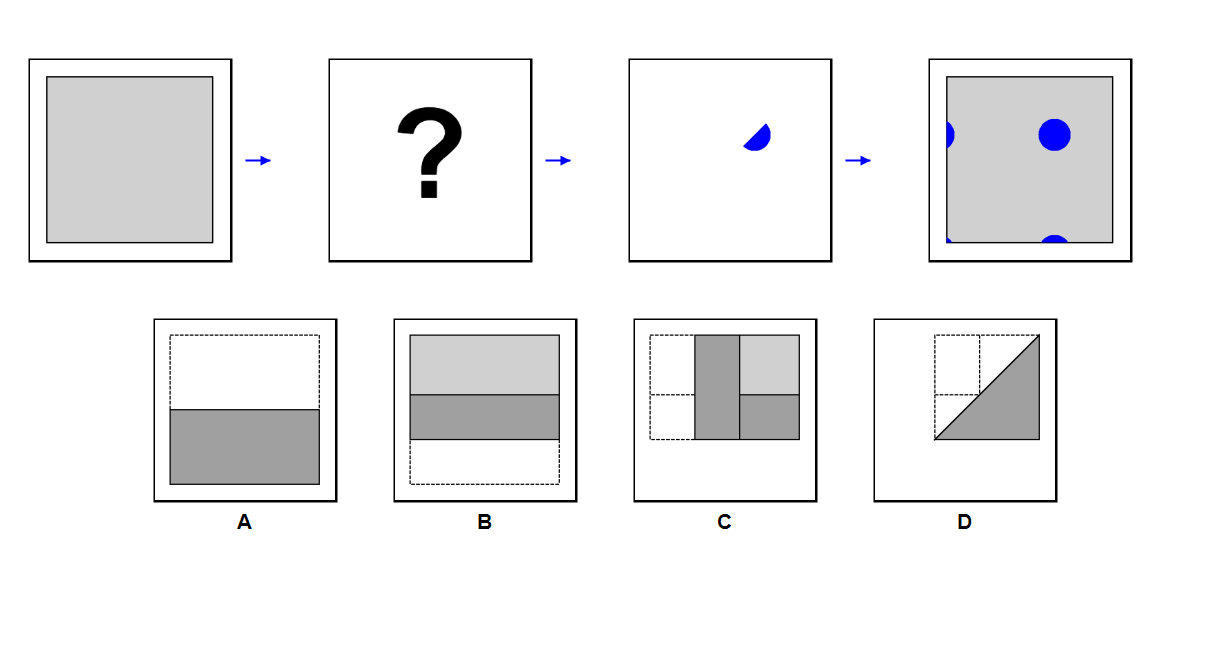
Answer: A